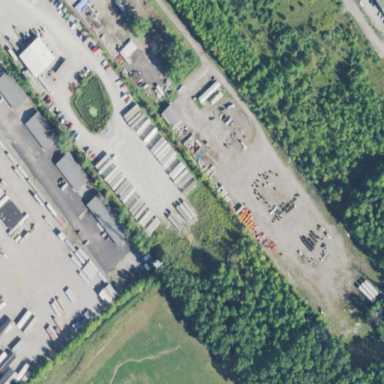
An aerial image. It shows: Industrial area.